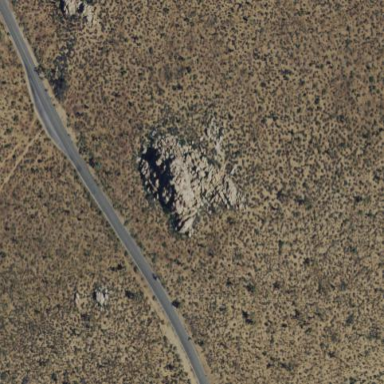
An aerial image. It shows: Landscape dominated by bare rock.